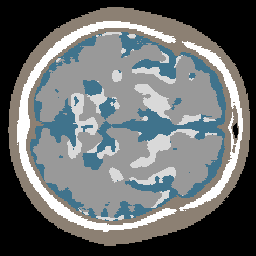
Label: no_lesion